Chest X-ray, PA view. Patient: 70 years old, sex M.
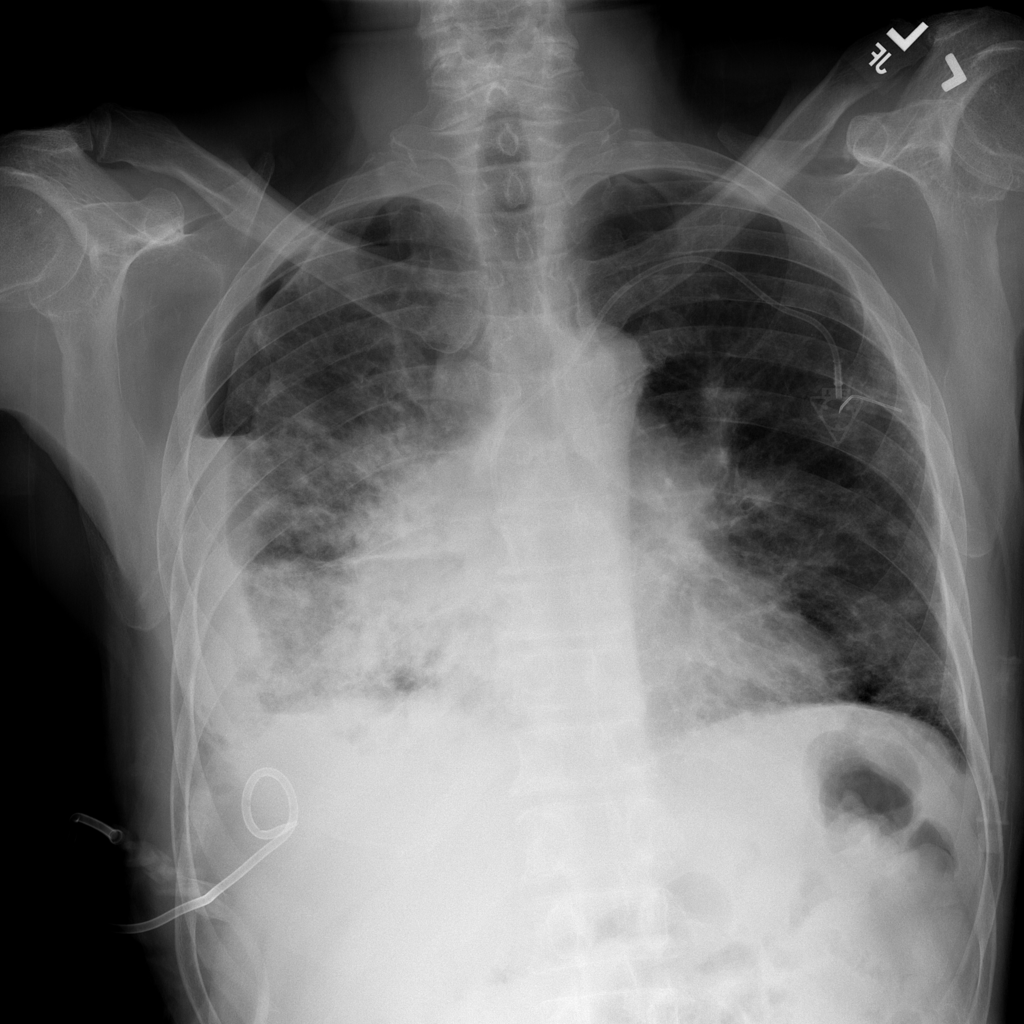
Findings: Effusion, Infiltration